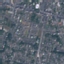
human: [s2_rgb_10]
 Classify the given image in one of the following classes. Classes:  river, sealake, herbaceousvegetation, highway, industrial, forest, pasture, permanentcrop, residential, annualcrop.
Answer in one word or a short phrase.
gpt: Residential